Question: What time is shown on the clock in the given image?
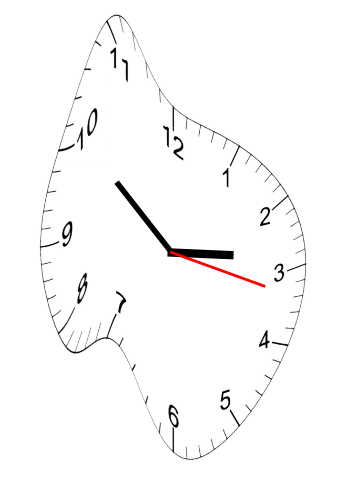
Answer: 02:51:17